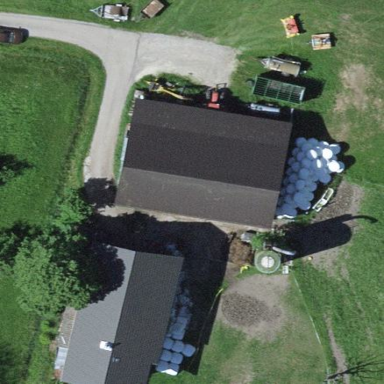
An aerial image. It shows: Farmyard area.